Question: So I have a massive problem.
I have currently decided to learn C# and I am using Visual Code for this.
As you can see my structure is like so

So here is my problem:
I create new folder called Project1.I Create new .NET console using the dotnet new console command and use run the file.Visual Code will create a new .vscode folder with launch.json and task.json (I don't know why and what that is)
Now when I add some code to Project1 I can run it perfectly, but the problem comes when I create a second project (Project2).
Again I create new folder and use dotnet new console command to create new .NET console, I add some code to the Project2 and run it but Visual Code will still run the Project1.
Is there a way how to stop this ? I can't figure out how, I also have Visual Studio installed but I don't want to use it, as it takes very long to load on my potato PC and Visual Studio has lots of extensions that help me alot.
I have the C# extensions installed, .NET CORE installed and the normal .NET installed
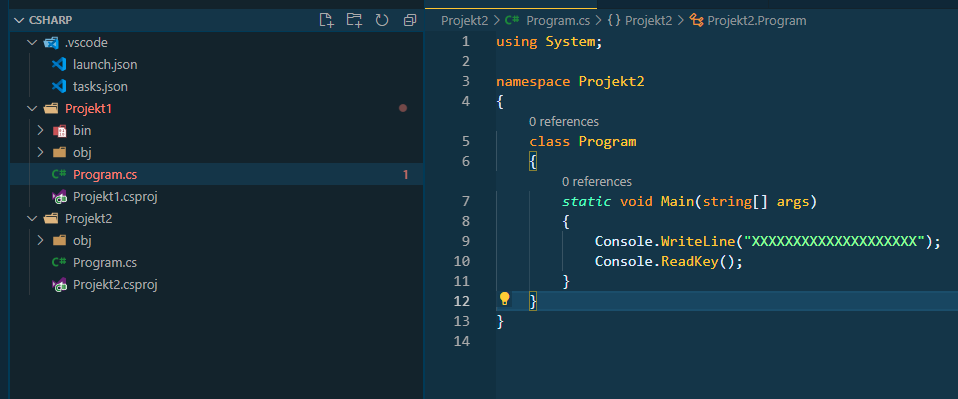
Answer: Fixed, I had to reinstall Visual Code as Visual Studio was blocking access to compiler